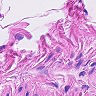
Metastatic tissue present: no